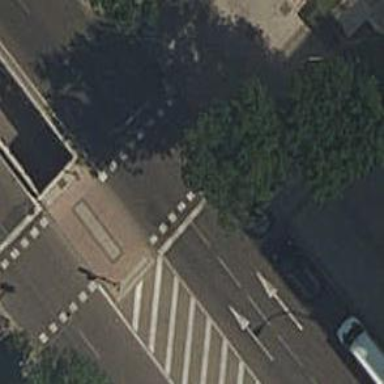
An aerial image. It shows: Footway surfaced with paving stones.